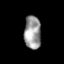
Tissue: lung
Cell type: Others
Senescence score: 0.2288
Nuclear area (px): 541
Mean DAPI intensity: 155.512